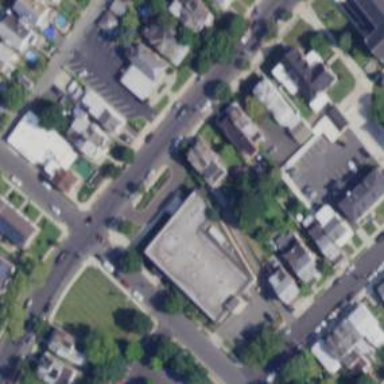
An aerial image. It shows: Building.